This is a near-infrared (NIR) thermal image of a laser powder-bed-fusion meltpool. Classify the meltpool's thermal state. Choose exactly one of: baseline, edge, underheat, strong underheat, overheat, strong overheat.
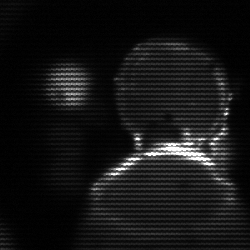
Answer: edge